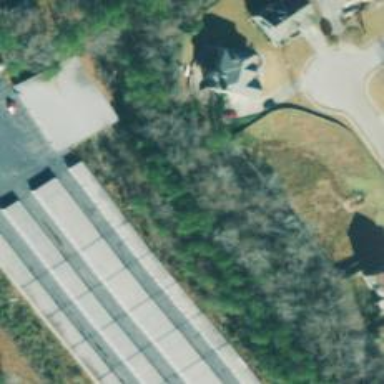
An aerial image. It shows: Storage building.